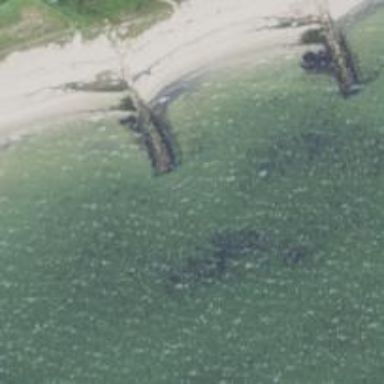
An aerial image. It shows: Breakwater structure.